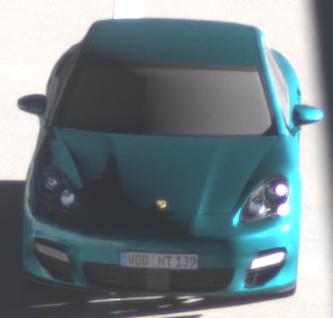
Make: Porsche
Model: Panamera
Detailed model: Panamera (970)
Model produced from: 2010/05
Model produced until: 2013/04
Doors: 5
Color: blue
Road condition: dry road
Daytime: morning or afternoon
Contrast: high contrast